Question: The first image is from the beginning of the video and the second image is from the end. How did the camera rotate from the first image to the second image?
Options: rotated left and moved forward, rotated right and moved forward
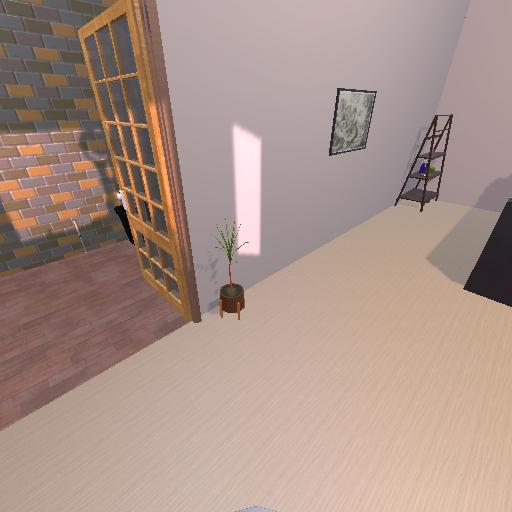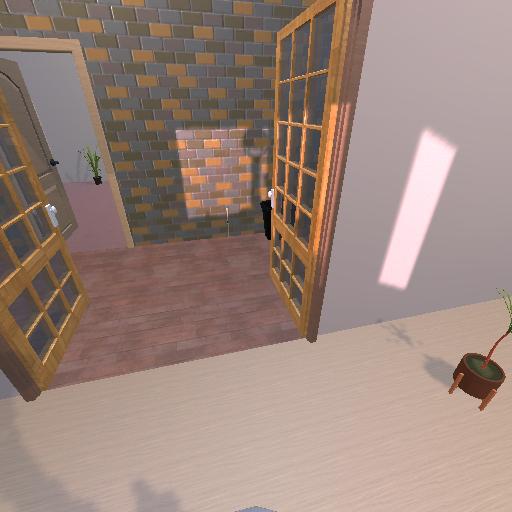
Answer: rotated left and moved forward